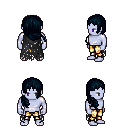
a pixel art fantasy rpg character, male body template, dark elf, purple skin, black tattered cape, gold greaves, raven right-swept hairstyle, four views (front, back, left, right), 2x2 character sprite sheet, small pixel art, hard edges, no anti-aliasing